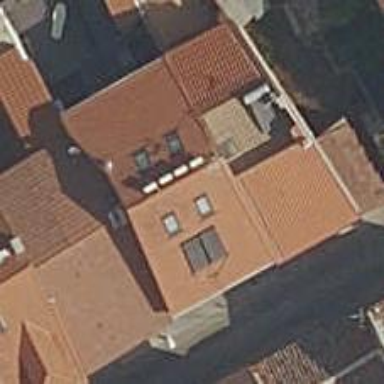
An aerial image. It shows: Residential building.